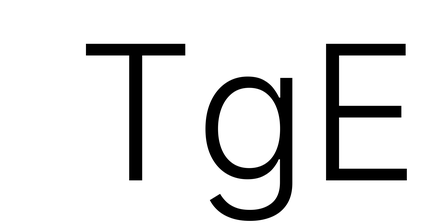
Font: Inter_Light